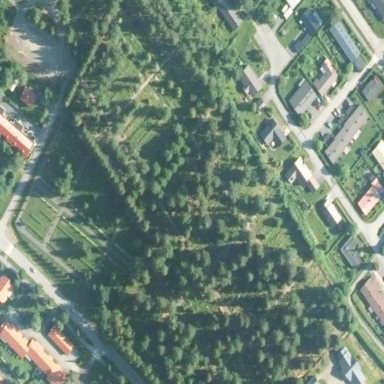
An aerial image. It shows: Cemetery.